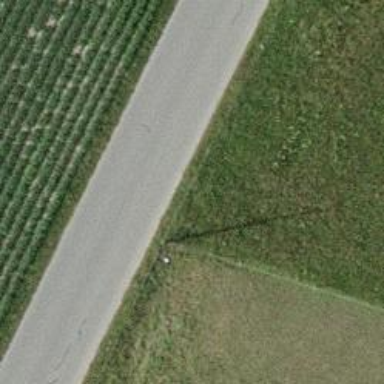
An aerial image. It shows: Minor power line.